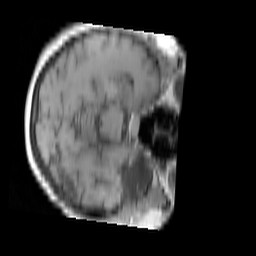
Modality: T1w
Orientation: axial
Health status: ill
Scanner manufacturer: siemens
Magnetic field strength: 3 T
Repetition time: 0.4 s
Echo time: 0.00272 s